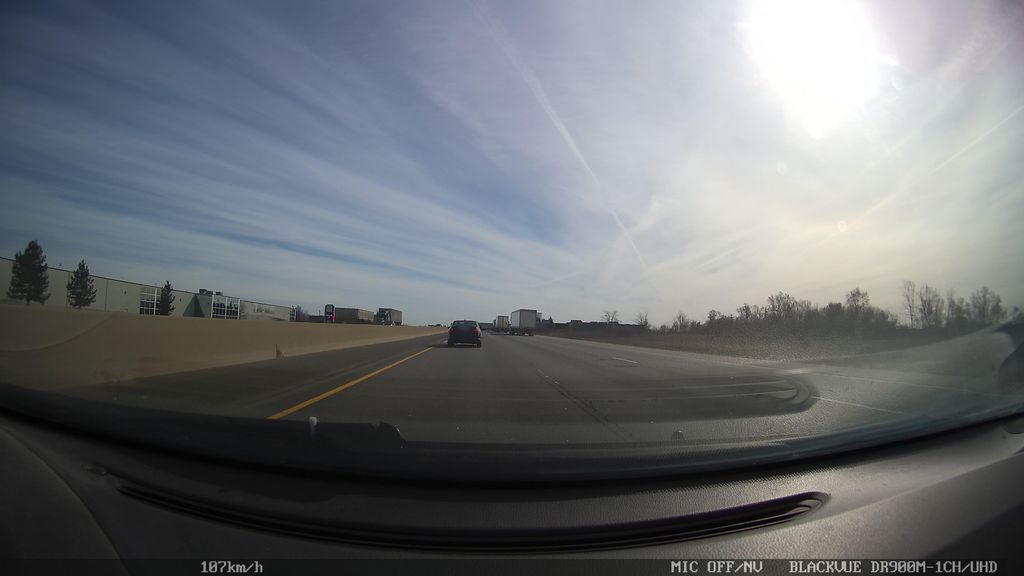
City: kitchener-waterloo